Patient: sex M, age 78
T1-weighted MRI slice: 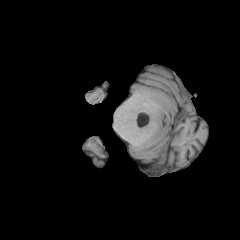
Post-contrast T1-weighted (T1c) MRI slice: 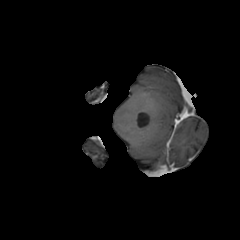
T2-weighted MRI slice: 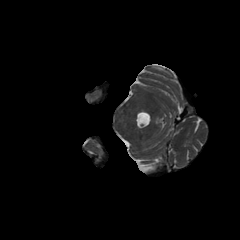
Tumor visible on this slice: no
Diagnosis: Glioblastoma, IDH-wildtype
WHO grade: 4